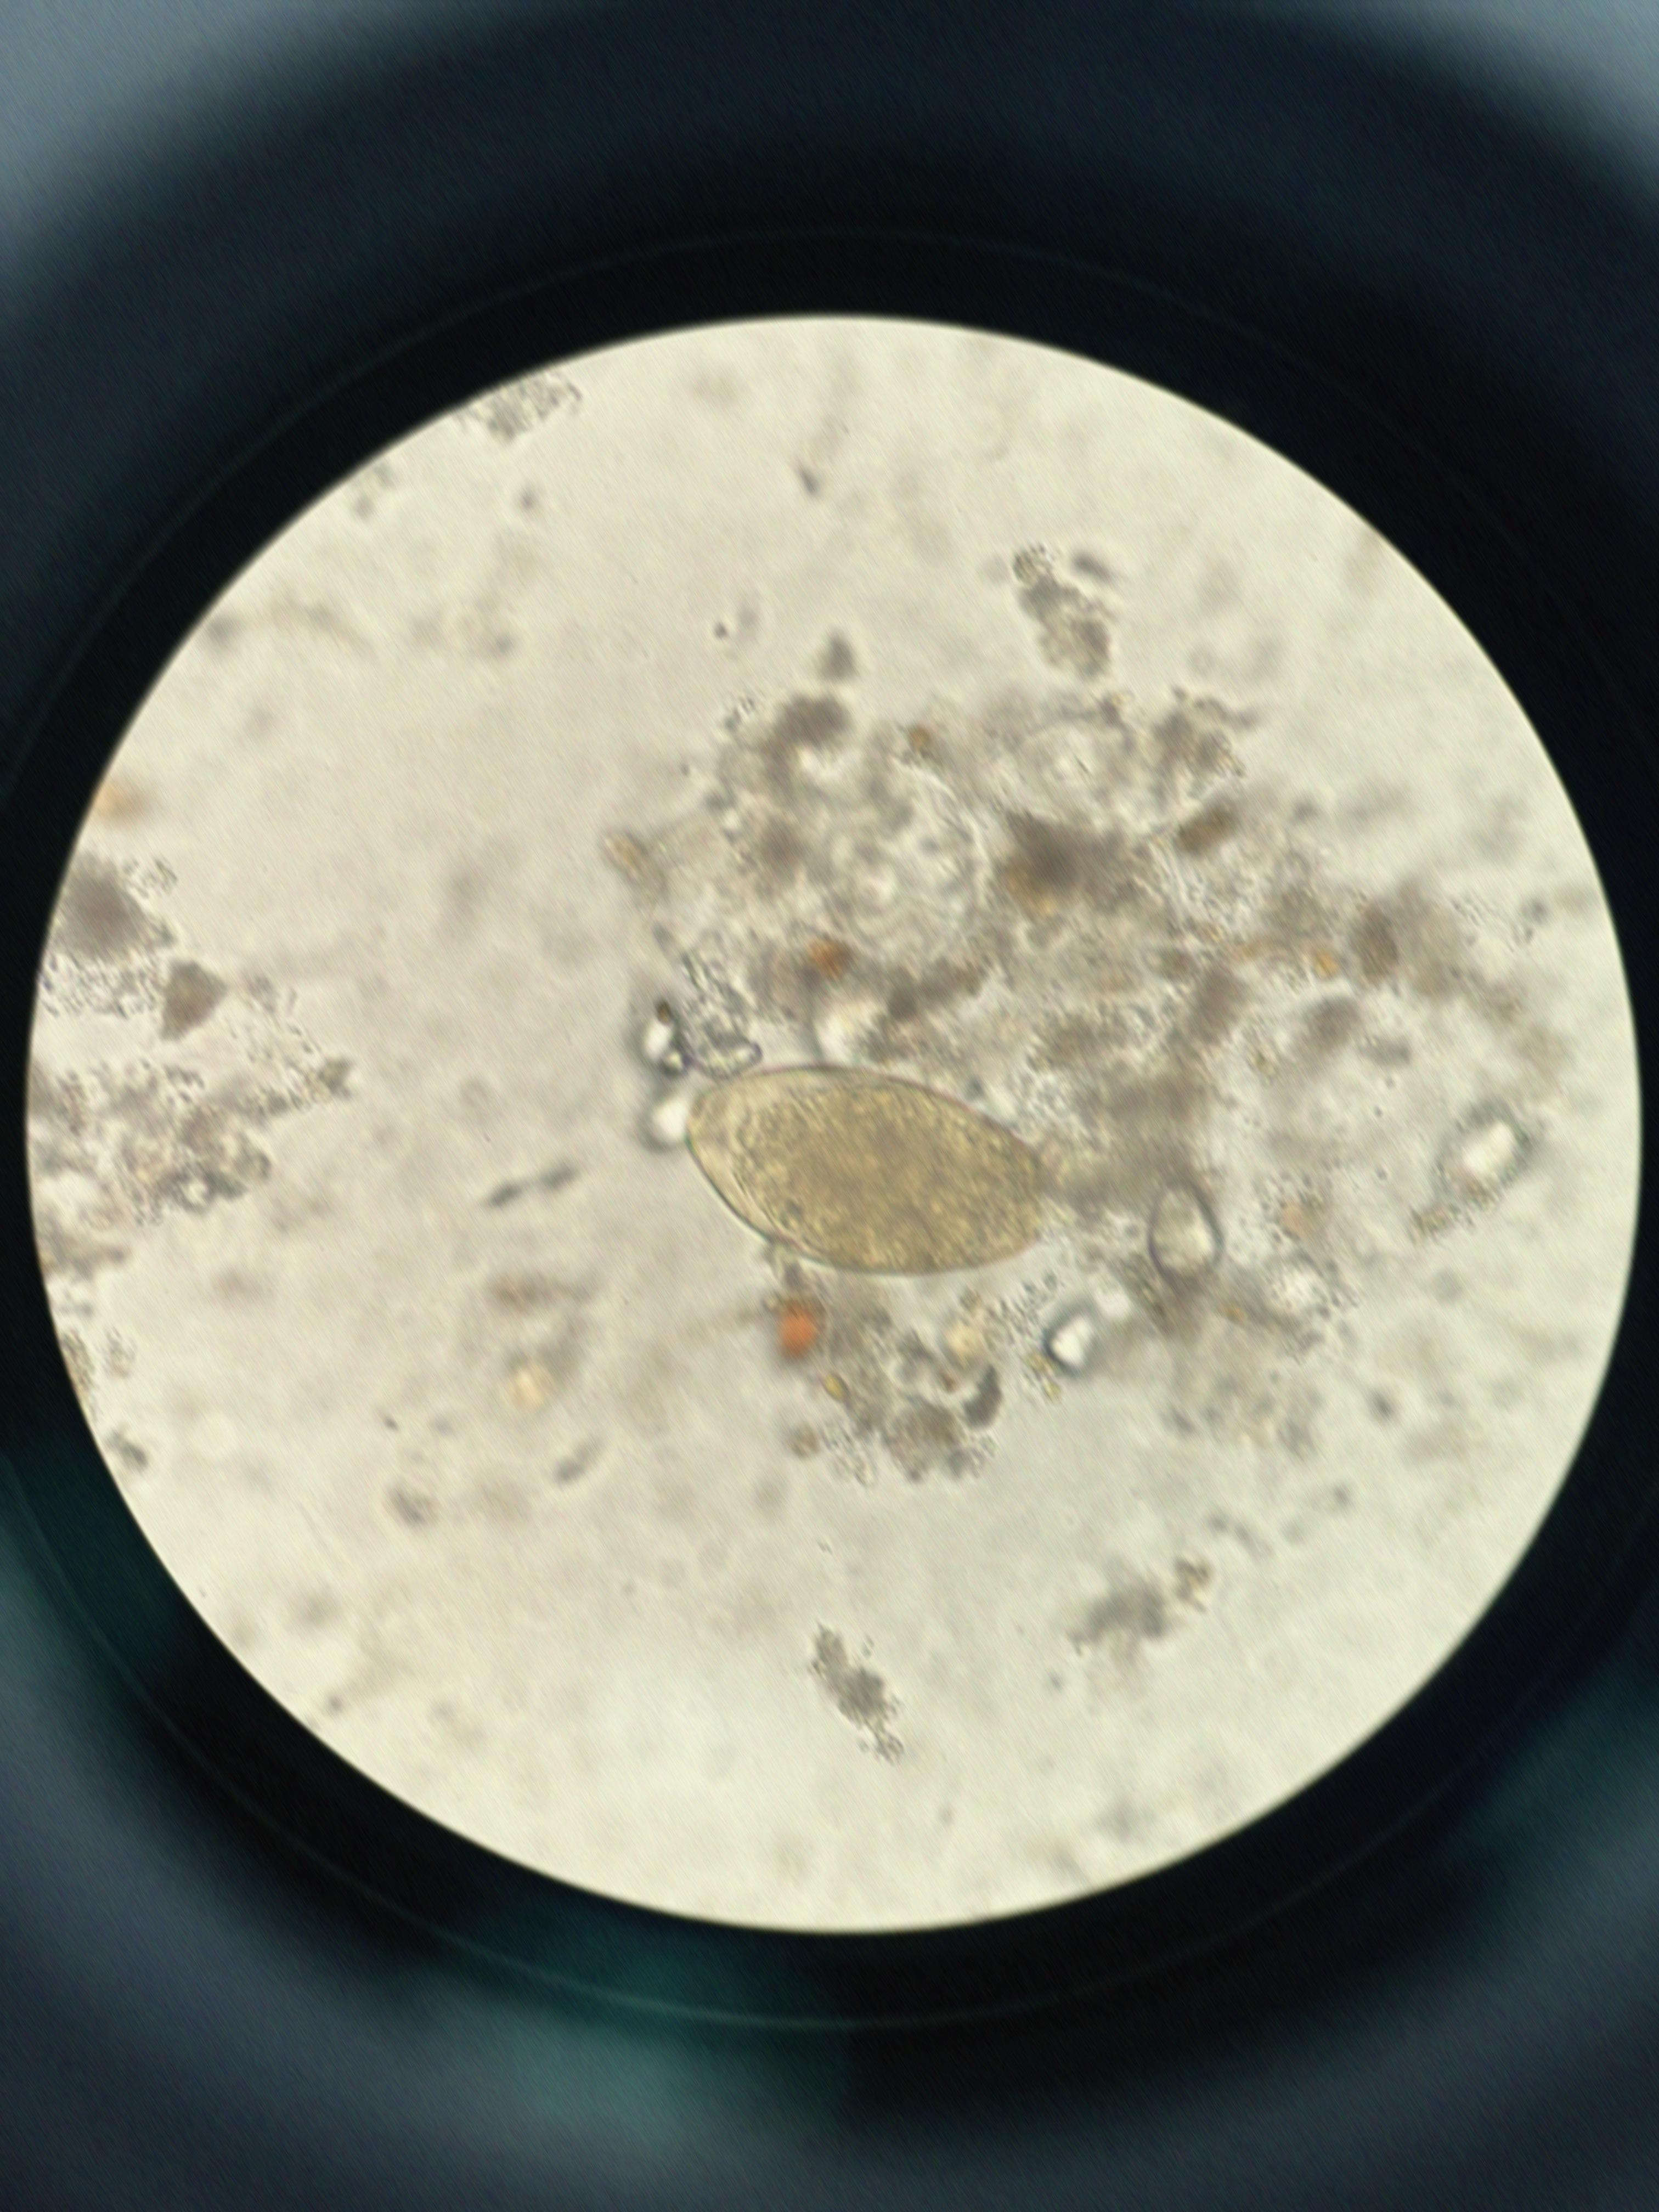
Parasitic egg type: Fasciolopsis buski